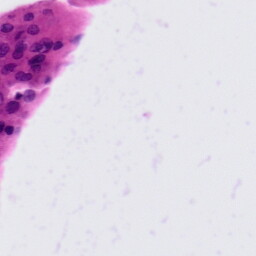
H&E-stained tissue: Tonsil